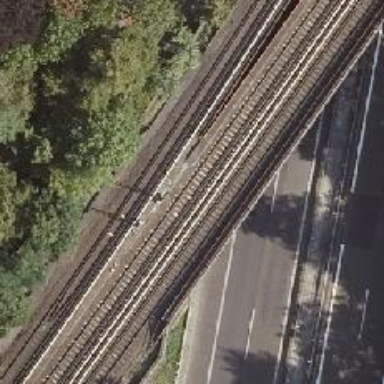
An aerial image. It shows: Bridge carrying light rail line with electrified bottom rail.